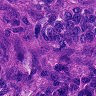
Metastatic tissue present: yes